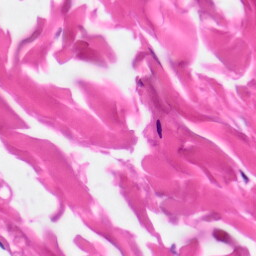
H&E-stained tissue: Skin